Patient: sex F, age 40
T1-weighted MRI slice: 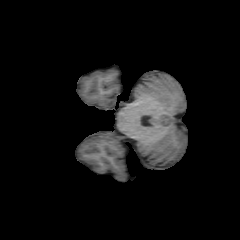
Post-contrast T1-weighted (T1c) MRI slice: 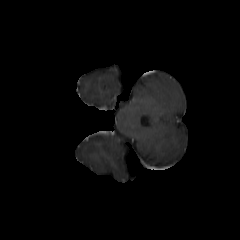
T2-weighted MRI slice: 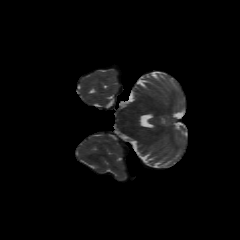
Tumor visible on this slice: no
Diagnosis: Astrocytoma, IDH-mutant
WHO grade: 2